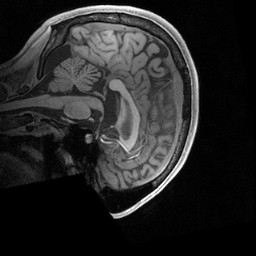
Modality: T1w
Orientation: sagittal
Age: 20
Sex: male
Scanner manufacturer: siemens
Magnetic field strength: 3 T
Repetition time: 2.4 s
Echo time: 0.00224 s